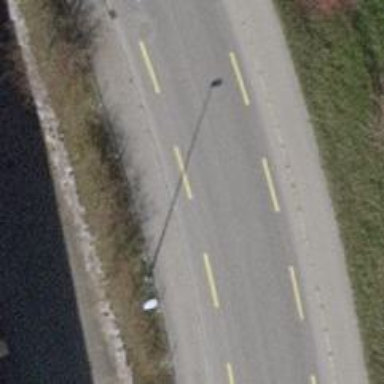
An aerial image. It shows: Embankment tertiary road with asphalt surface and designated cycle lane.